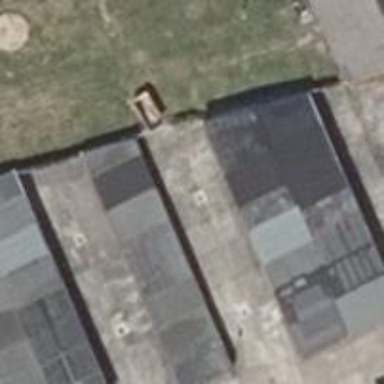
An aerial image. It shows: Group of garages.